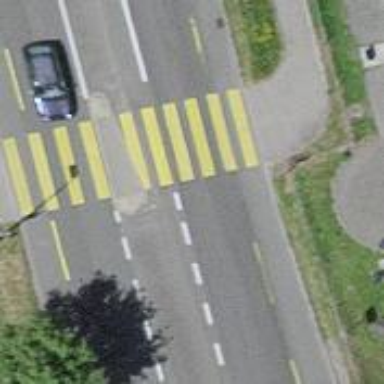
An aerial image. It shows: Uncontrolled road crossing with pedestrian island.